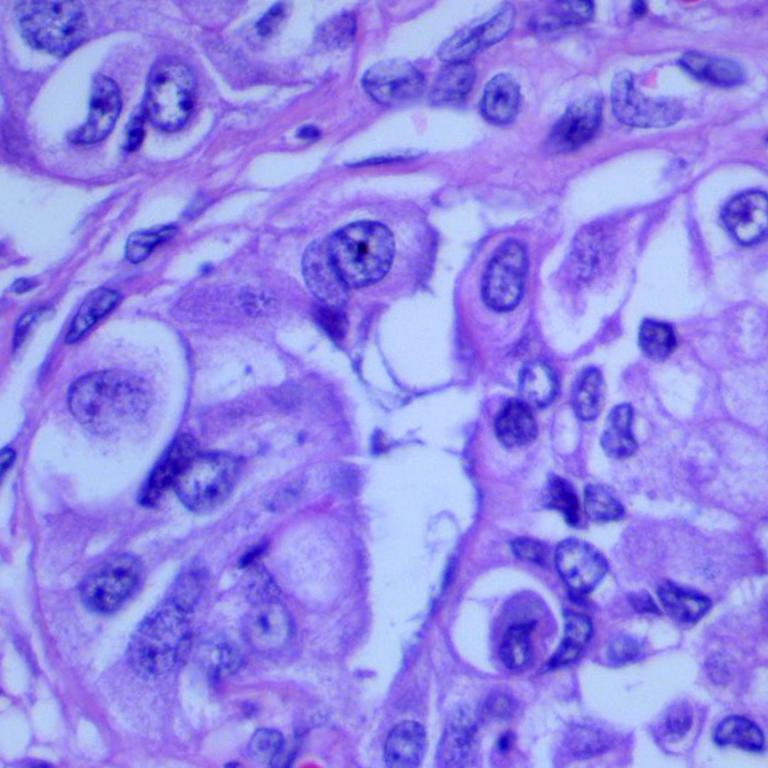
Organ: lung
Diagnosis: adenocarcinomas